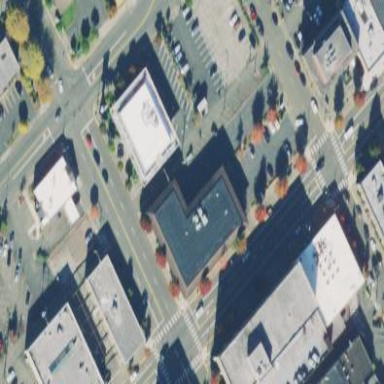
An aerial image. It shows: Bank building.